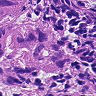
Metastatic tissue present: yes